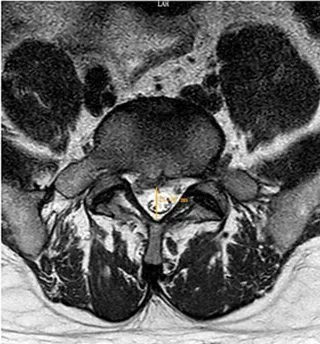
Comparison of MRI of the lumbar region at the time of the initial visit (2023-02-19) and after a period of treatment (2023-05-16). (D): The axial view showed that the right large disc herniation had reabsorbed, resulting in the absence of nerve root compression. The cross-sectional measurement of the spinal canal diameter was 14.56 mm.
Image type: radiology (mri)